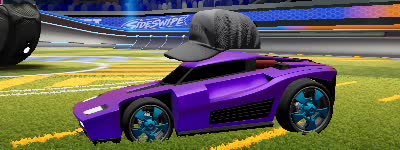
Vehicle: breakout